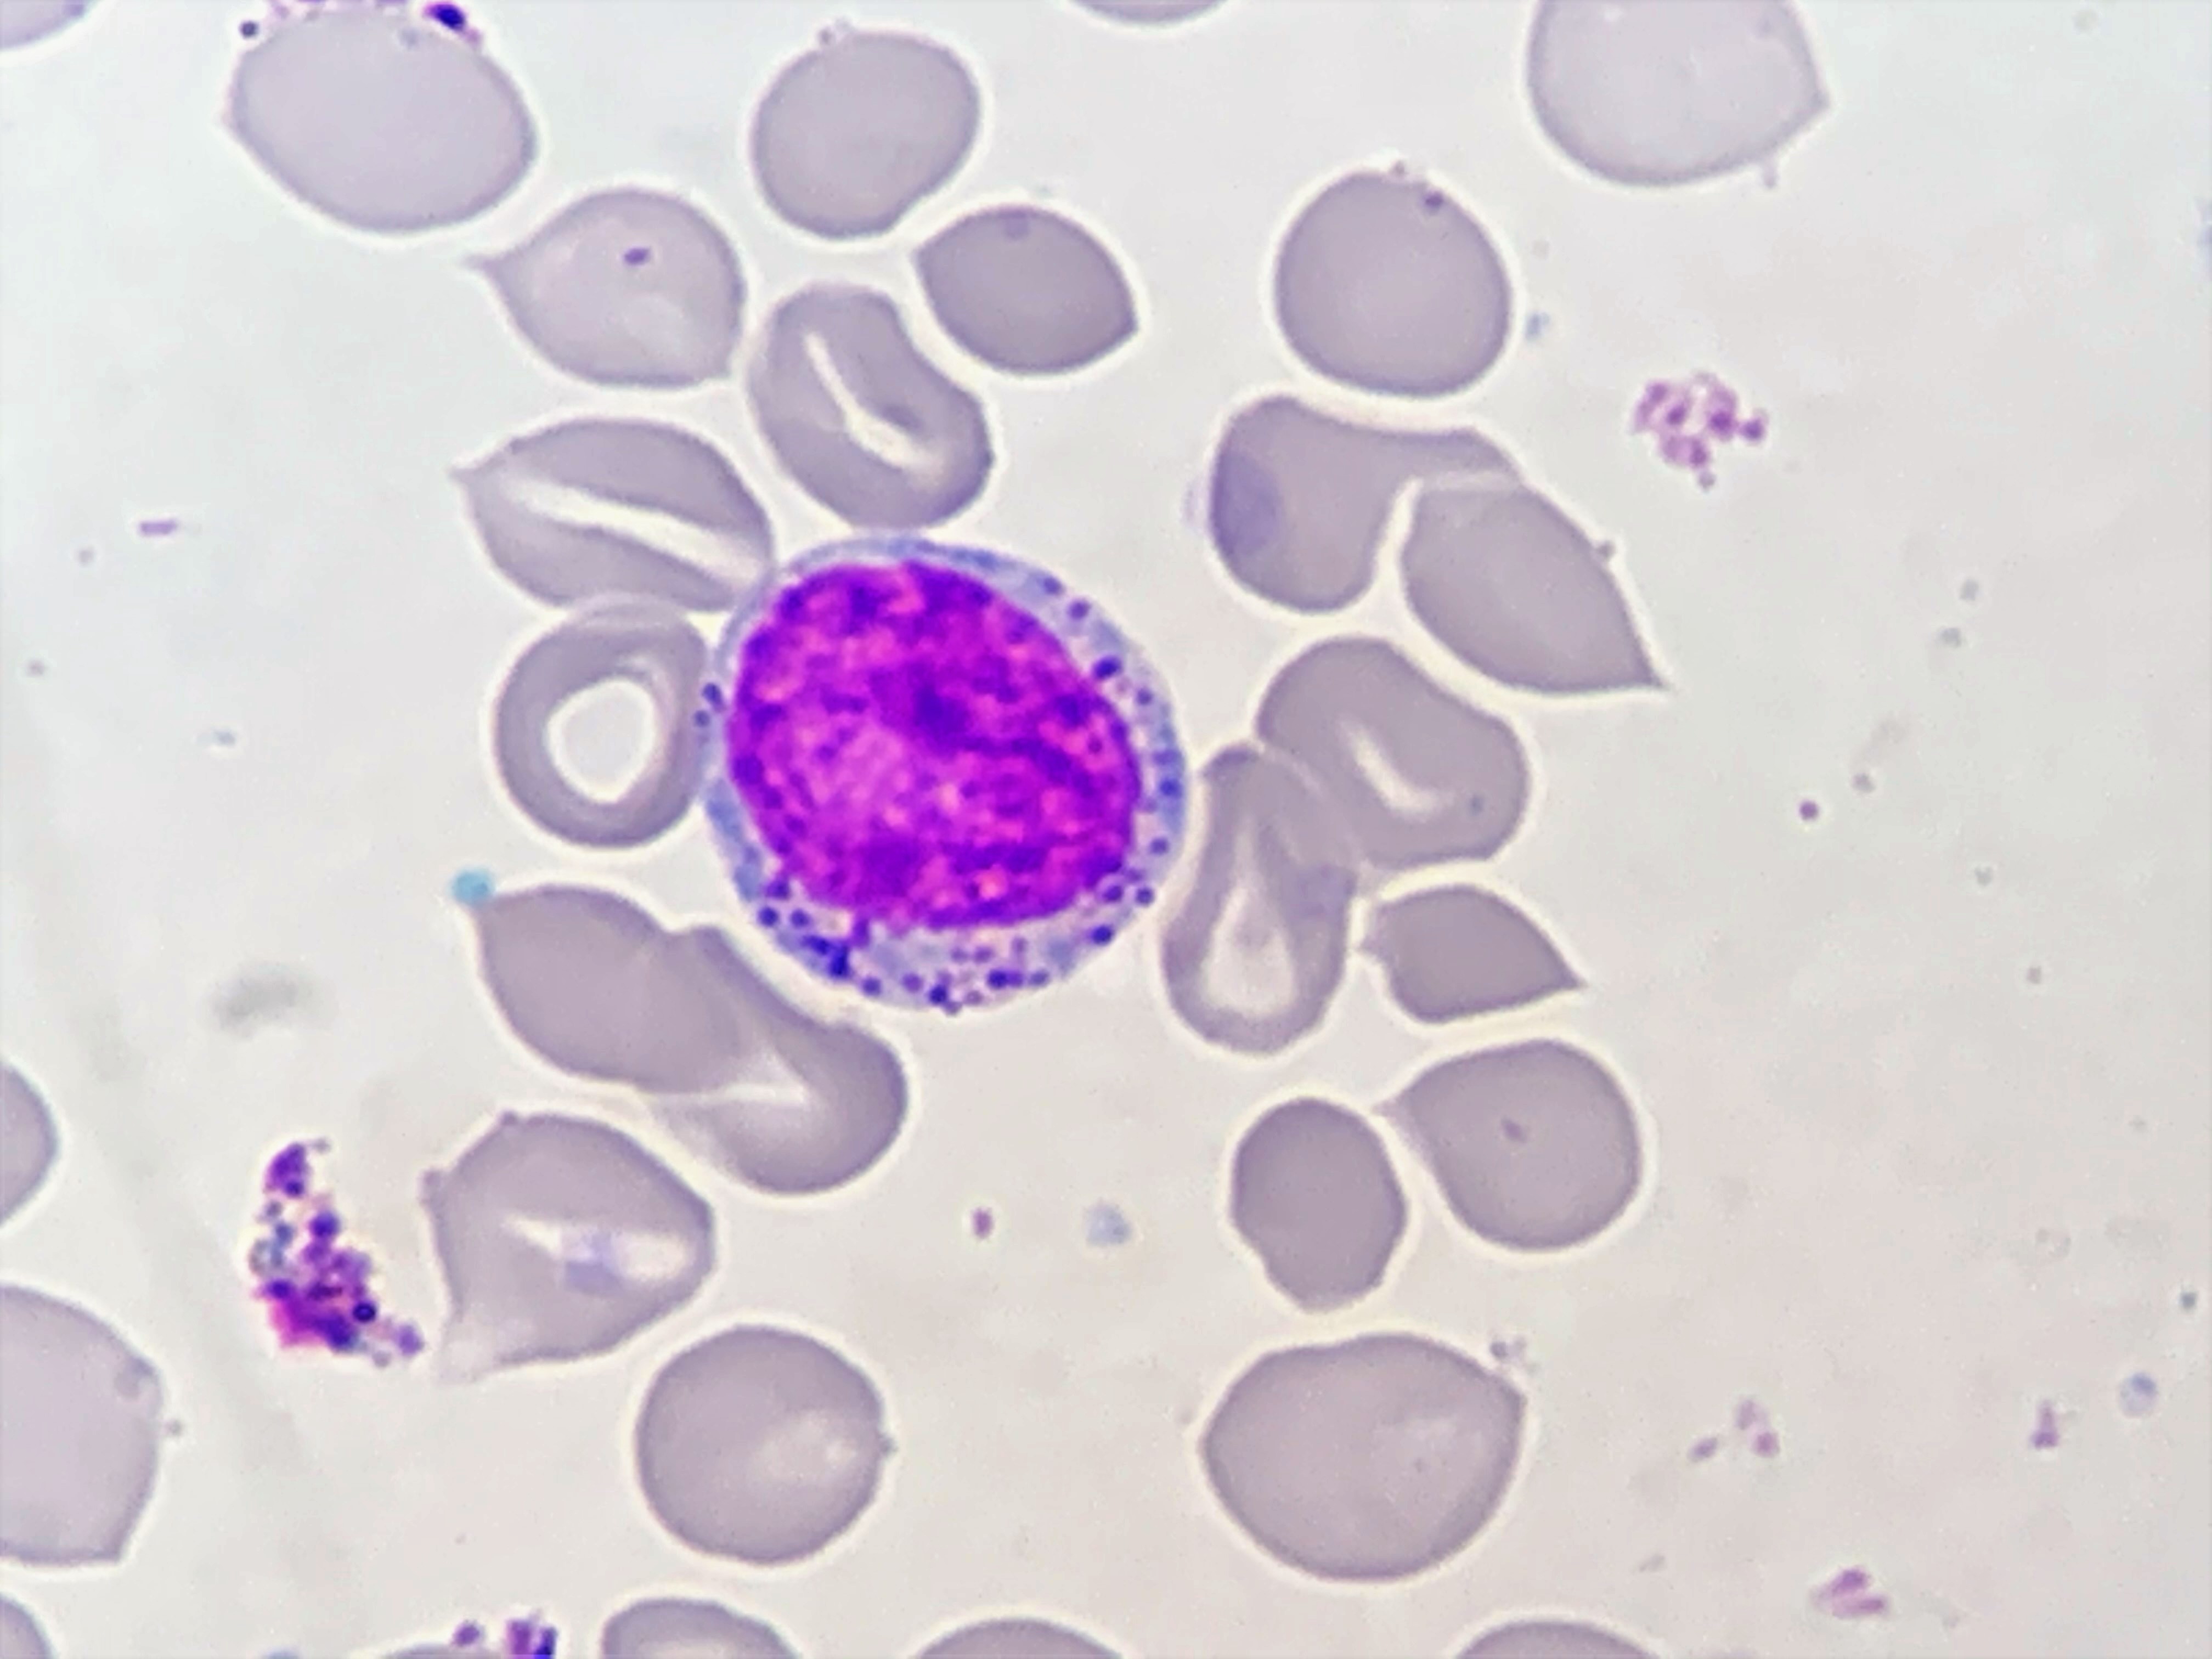
Cell type: PROMYELOCYTES